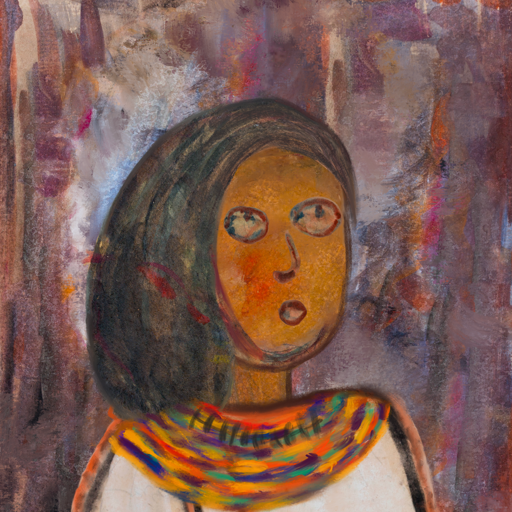
Background: Hypocrite, Head And Neck Side: Pipe, Face Side: Orphan, Bust: Roy_Bahadur, Hair Side: Gypsy_Mother, Head Accessory: Blank, Second Necklace: An_Impression_2, Necklace: In_The_Sun, Baby: Blank